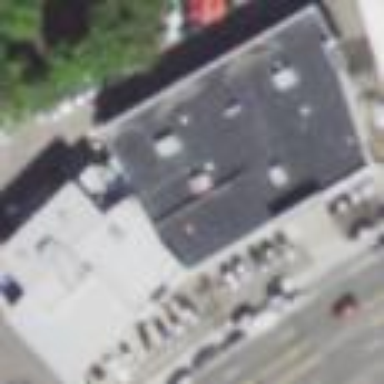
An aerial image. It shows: Commercial building with car shop.